Interaction volume radius: 5 \u00c5
Interaction volume height: 25 \u00c5
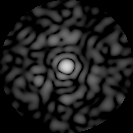
Disorder parameter: 0.866